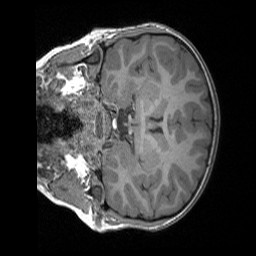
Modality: T1w
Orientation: coronal
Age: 7
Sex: female
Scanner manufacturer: siemens
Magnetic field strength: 3 T
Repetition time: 1.65 s
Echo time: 0.00203 s